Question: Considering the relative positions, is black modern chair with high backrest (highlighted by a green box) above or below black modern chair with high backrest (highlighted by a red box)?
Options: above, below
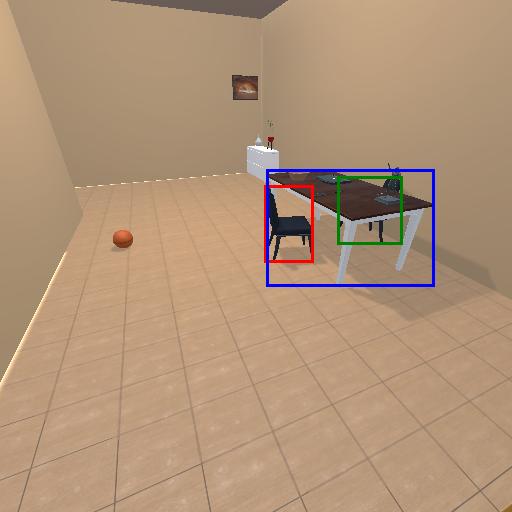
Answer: above